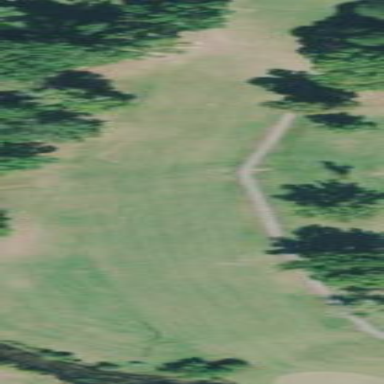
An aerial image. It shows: Golf fairway surrounded by grass.